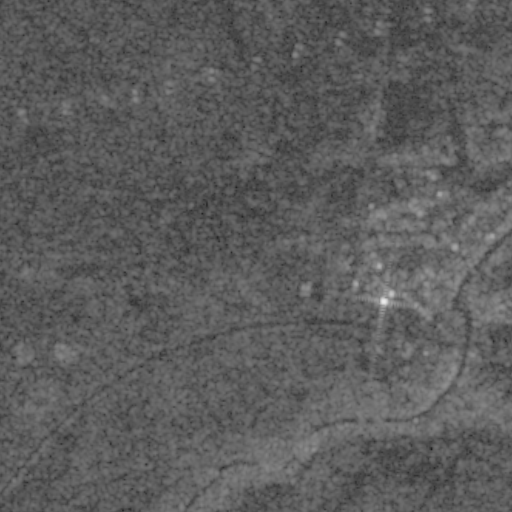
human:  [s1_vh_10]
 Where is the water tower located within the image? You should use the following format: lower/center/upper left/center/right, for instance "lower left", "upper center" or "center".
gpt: The water tower is located in the center of the image.
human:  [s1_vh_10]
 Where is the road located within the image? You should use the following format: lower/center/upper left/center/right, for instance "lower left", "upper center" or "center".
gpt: There is no road in the image.

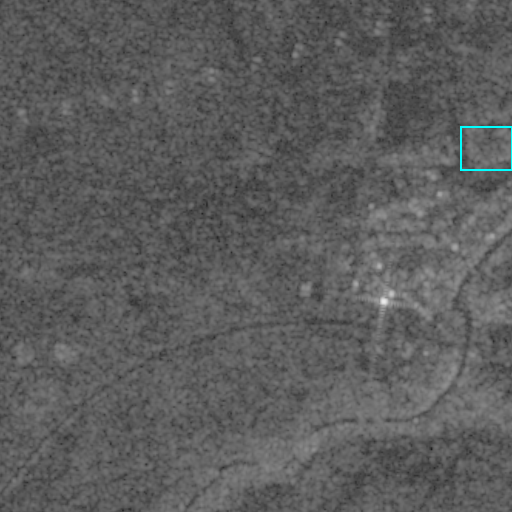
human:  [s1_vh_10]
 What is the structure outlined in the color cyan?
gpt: The structure outlined in cyan is a park.
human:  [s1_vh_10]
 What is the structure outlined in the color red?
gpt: There is no red outline.